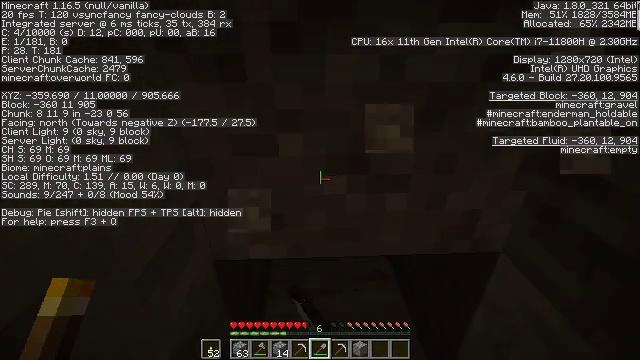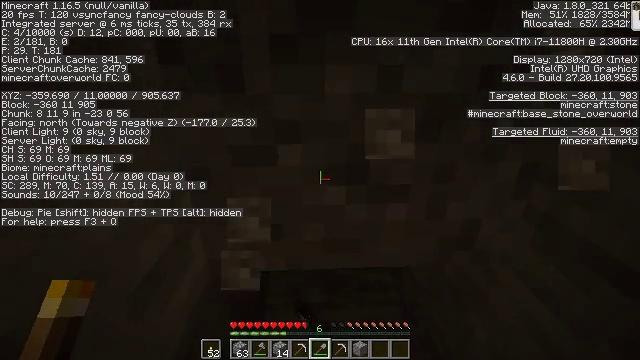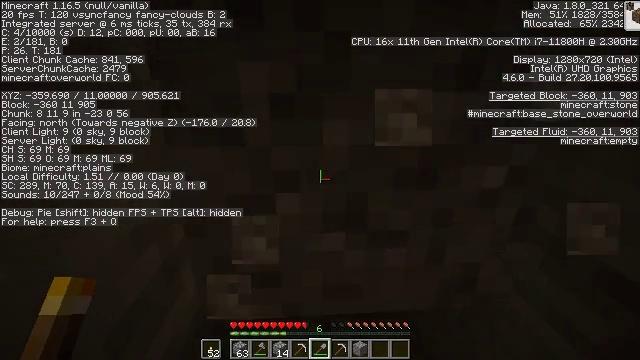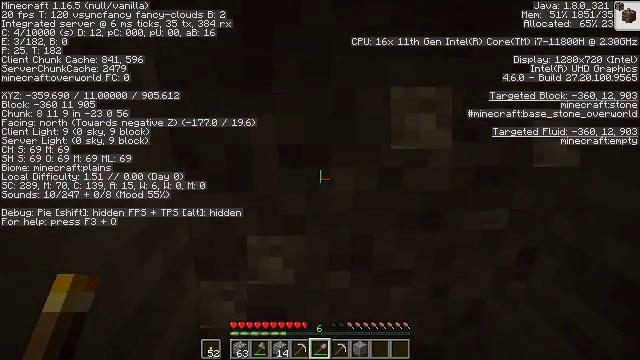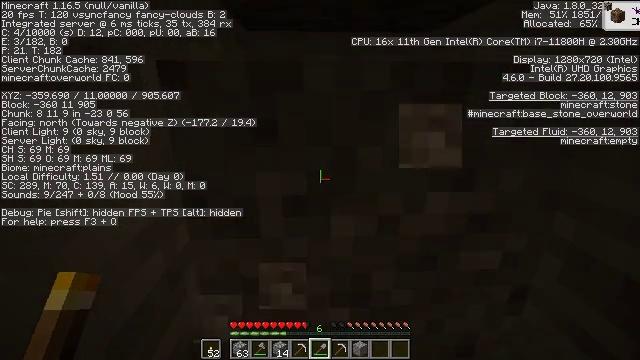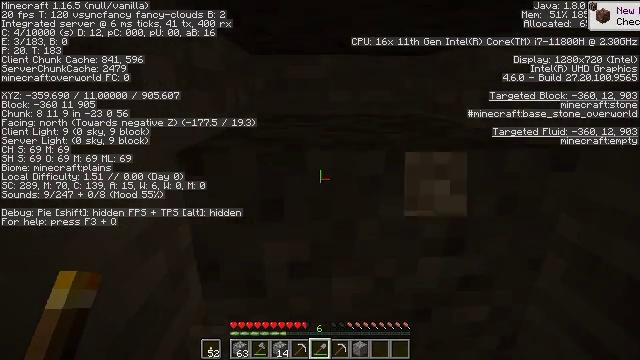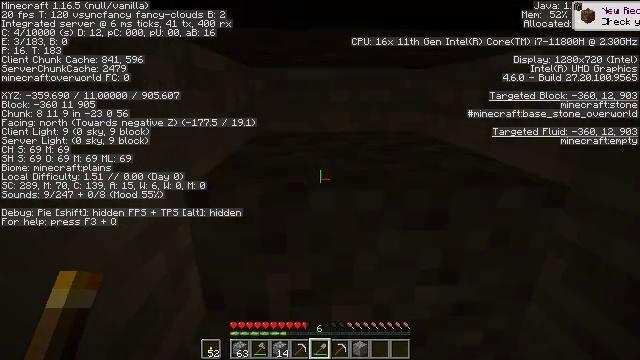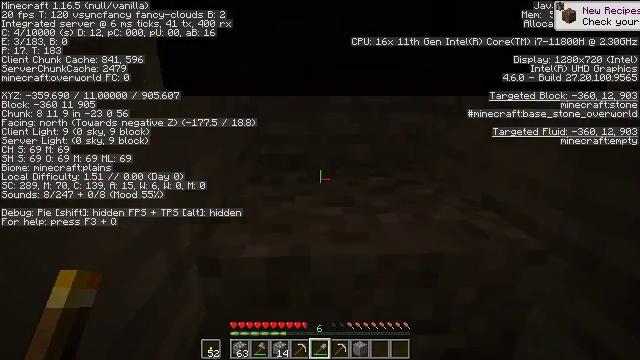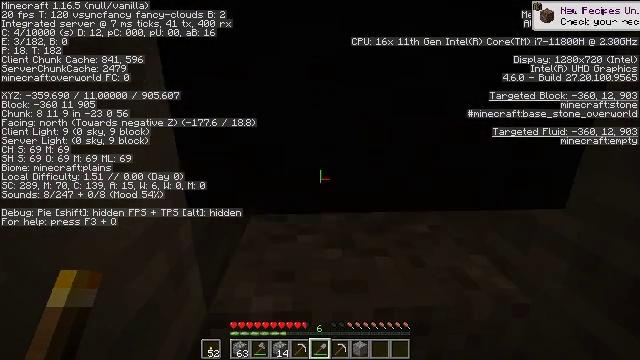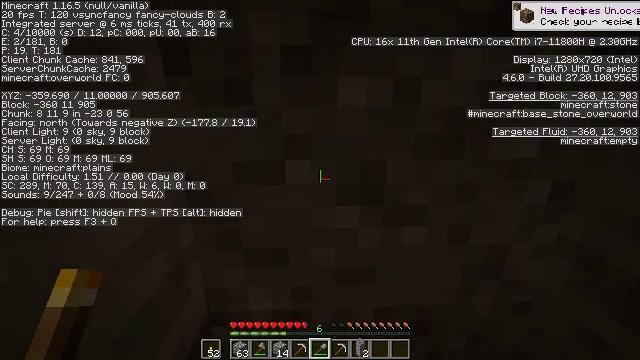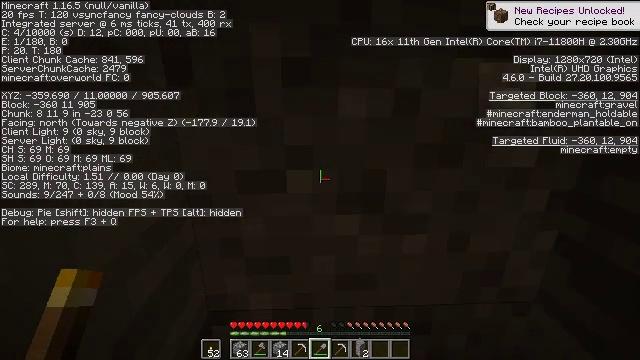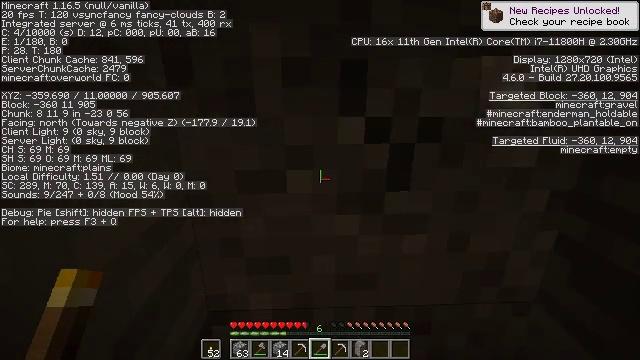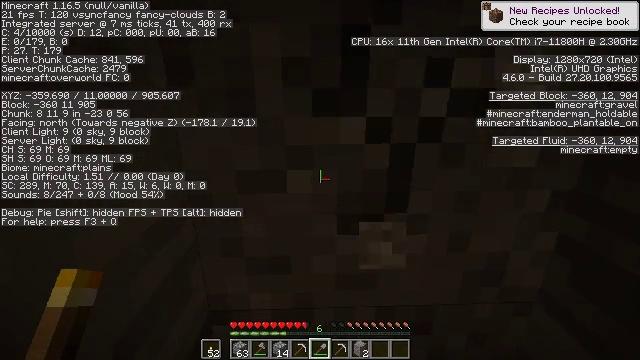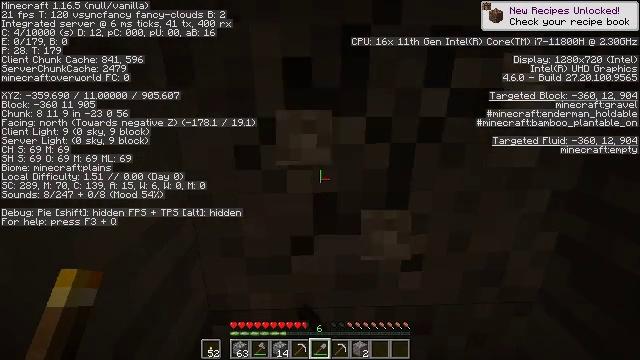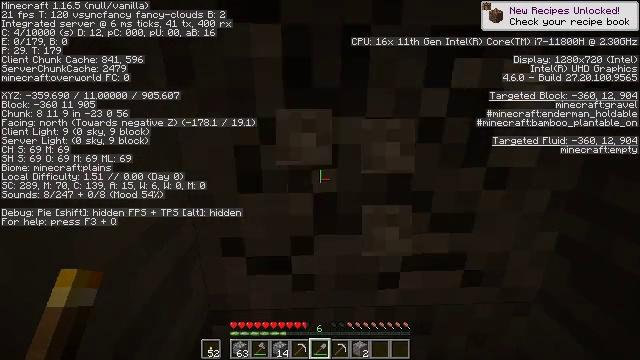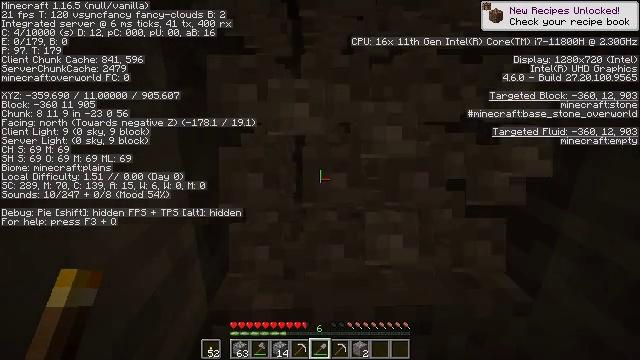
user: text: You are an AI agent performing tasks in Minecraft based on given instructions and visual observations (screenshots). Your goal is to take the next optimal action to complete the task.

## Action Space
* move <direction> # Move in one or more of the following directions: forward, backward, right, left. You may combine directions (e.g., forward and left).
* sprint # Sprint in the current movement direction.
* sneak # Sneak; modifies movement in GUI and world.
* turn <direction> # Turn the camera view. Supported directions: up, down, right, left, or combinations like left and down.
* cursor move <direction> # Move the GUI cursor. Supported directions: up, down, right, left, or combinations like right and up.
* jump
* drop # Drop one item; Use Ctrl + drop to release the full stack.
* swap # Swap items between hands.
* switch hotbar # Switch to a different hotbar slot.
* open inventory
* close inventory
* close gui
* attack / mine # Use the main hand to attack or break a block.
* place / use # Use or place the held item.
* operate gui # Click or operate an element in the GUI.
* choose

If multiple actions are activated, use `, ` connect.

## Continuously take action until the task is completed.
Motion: motion action
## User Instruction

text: Collect gravel for your inventory.
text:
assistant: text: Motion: turn up, attack / mine
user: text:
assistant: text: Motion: turn right and up, attack / mine
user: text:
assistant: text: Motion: turn left and up, attack / mine
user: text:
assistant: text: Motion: attack / mine
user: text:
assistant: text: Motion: attack / mine
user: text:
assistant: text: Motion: attack / mine
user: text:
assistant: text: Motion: attack / mine
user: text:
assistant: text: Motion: attack / mine
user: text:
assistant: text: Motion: attack / mine
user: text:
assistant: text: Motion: attack / mine
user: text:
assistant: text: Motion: attack / mine
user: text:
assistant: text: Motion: attack / mine
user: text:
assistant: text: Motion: attack / mine
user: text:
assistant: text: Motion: attack / mine
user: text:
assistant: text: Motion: attack / mine
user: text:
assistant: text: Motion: attack / mine
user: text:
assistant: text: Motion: move back, attack / mine
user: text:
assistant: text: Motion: move back, turn up, attack / mine
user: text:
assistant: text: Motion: move back, turn up, attack / mine
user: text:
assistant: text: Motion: turn up, attack / mine
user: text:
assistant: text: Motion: attack / mine
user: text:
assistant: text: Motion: attack / mine
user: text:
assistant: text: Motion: attack / mine
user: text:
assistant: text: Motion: attack / mine
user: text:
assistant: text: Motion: attack / mine
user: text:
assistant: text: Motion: attack / mine
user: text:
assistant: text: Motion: attack / mine
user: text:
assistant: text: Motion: turn down, attack / mine
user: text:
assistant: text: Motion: turn down, attack / mine
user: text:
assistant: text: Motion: turn down, attack / mine